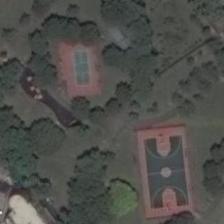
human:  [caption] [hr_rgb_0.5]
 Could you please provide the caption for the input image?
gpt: luxuriant trees stand around two basketball fields .

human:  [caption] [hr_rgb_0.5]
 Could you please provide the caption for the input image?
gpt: a playground and a badminton court are surrounded by many green trees .

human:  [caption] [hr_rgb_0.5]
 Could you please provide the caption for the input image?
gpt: many green plants and meadows are around a basketball field and a badminton court .

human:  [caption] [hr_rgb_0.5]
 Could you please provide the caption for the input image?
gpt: a small basketball field and a large forest beside .

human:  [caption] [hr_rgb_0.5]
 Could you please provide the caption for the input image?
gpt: a basketball field and a badminton court are surrounded by many green trees .